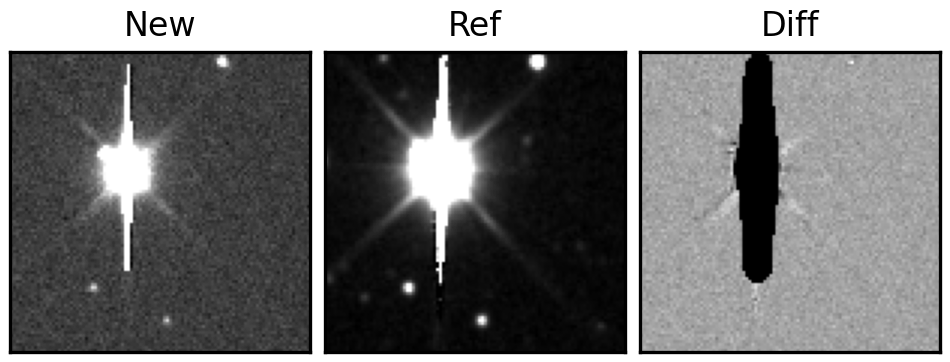
Label: bogus